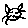
Label: cat